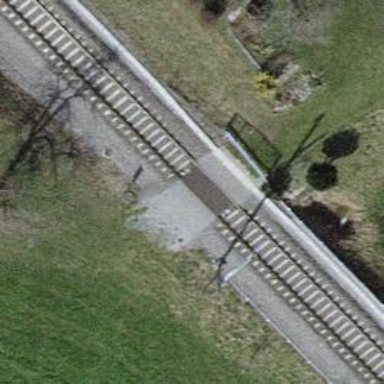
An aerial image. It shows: Railway crossing.